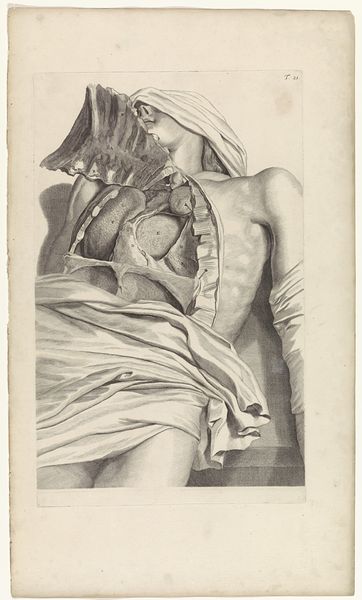
Titel: Anatomische studie van de geopende borstkas
Künstler: Pieter van Gunst
Standort: Amsterdam
Institution: Rijksmuseum
Schlagwörter: akt, haut, kopf, körper, frau, nase, tisch, zeichnung, tuch, anatomie, arm, leiche, tod, tot, toter, beine, bauch, offen, buch, bedeckt, rippen, tote, medizin, untersuchung, korpus, brustkorb, aufgeschnitten, organe, aufgeklappt, magen, sezieren, ot, anatome, organearm, vsezieren